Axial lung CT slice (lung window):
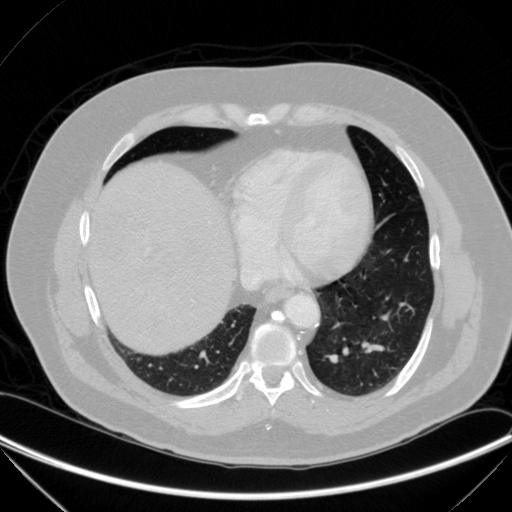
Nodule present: no